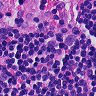
Metastatic tissue present: no